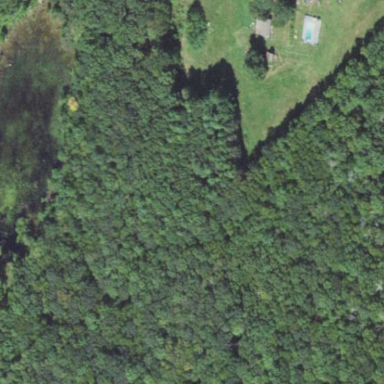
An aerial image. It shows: Needle-leaved woodland.